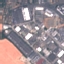
Label: Industrial